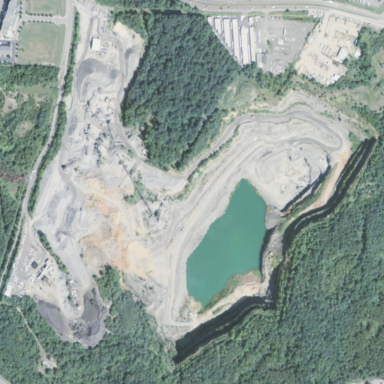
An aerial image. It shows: Quarry area.